Chest X-ray:
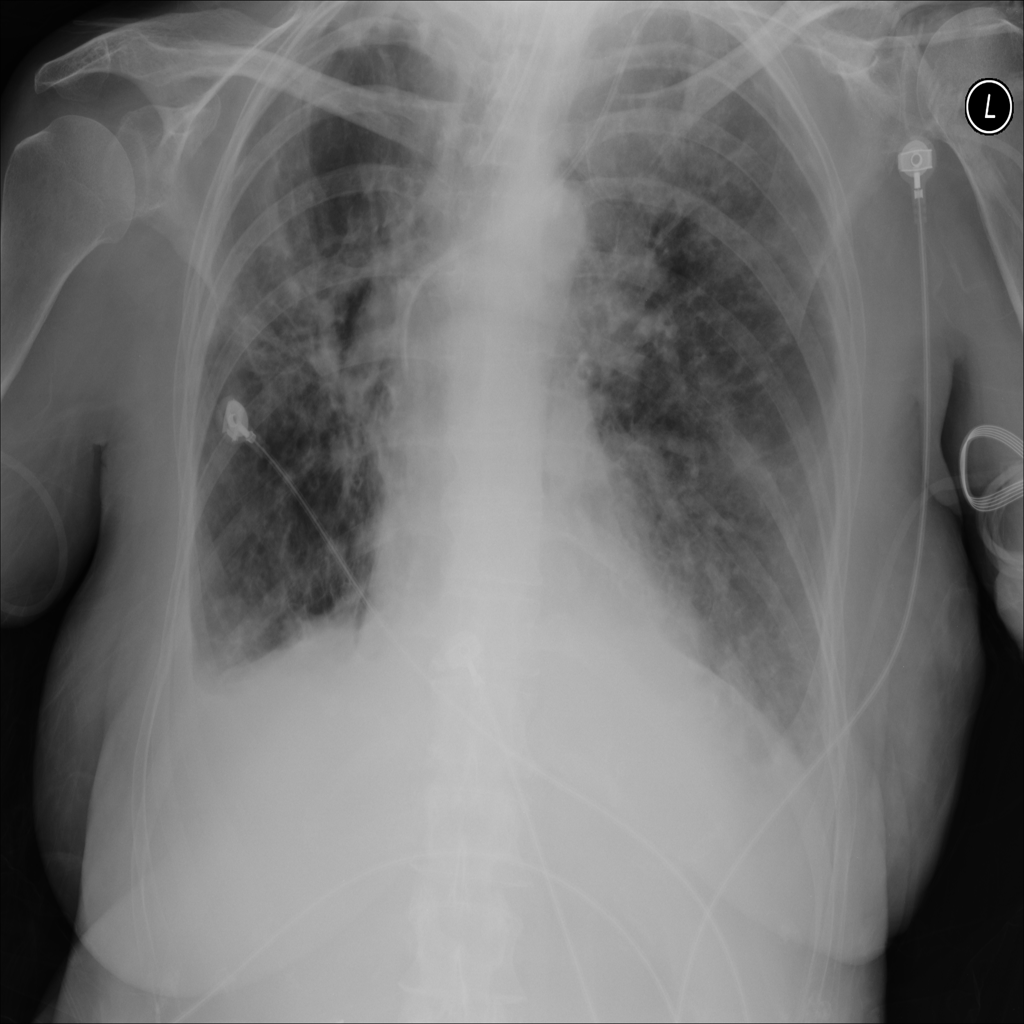
Findings: Consolidation, Effusion
No abnormal finding: no